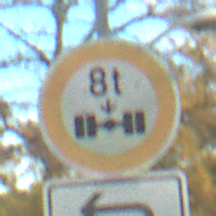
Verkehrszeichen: TatsaechlicheAchslast
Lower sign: RichtungsangabeDurchPfeile2
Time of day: MorningAfternoon
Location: Outdoor (Urban)
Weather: PartlyCloudy
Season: NotSpecified
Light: Natural